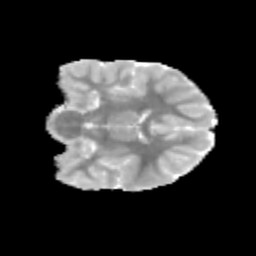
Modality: MD
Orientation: coronal
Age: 9
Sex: female
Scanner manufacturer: siemens
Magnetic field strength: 3 T
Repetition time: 3.8 s
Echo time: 0.07 s